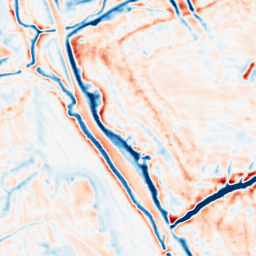
Category: multiscale
Decomposition family: dog_multiscale
Decomposition parameters: sigma_ratio: 1.6
n_scales: 3
base_sigma: 1
Upsampling method: sinc_blackman
Upsampling parameters: scale: 2
kernel_size: 4
Upsampling scale: 2